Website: apple-inc
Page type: payment
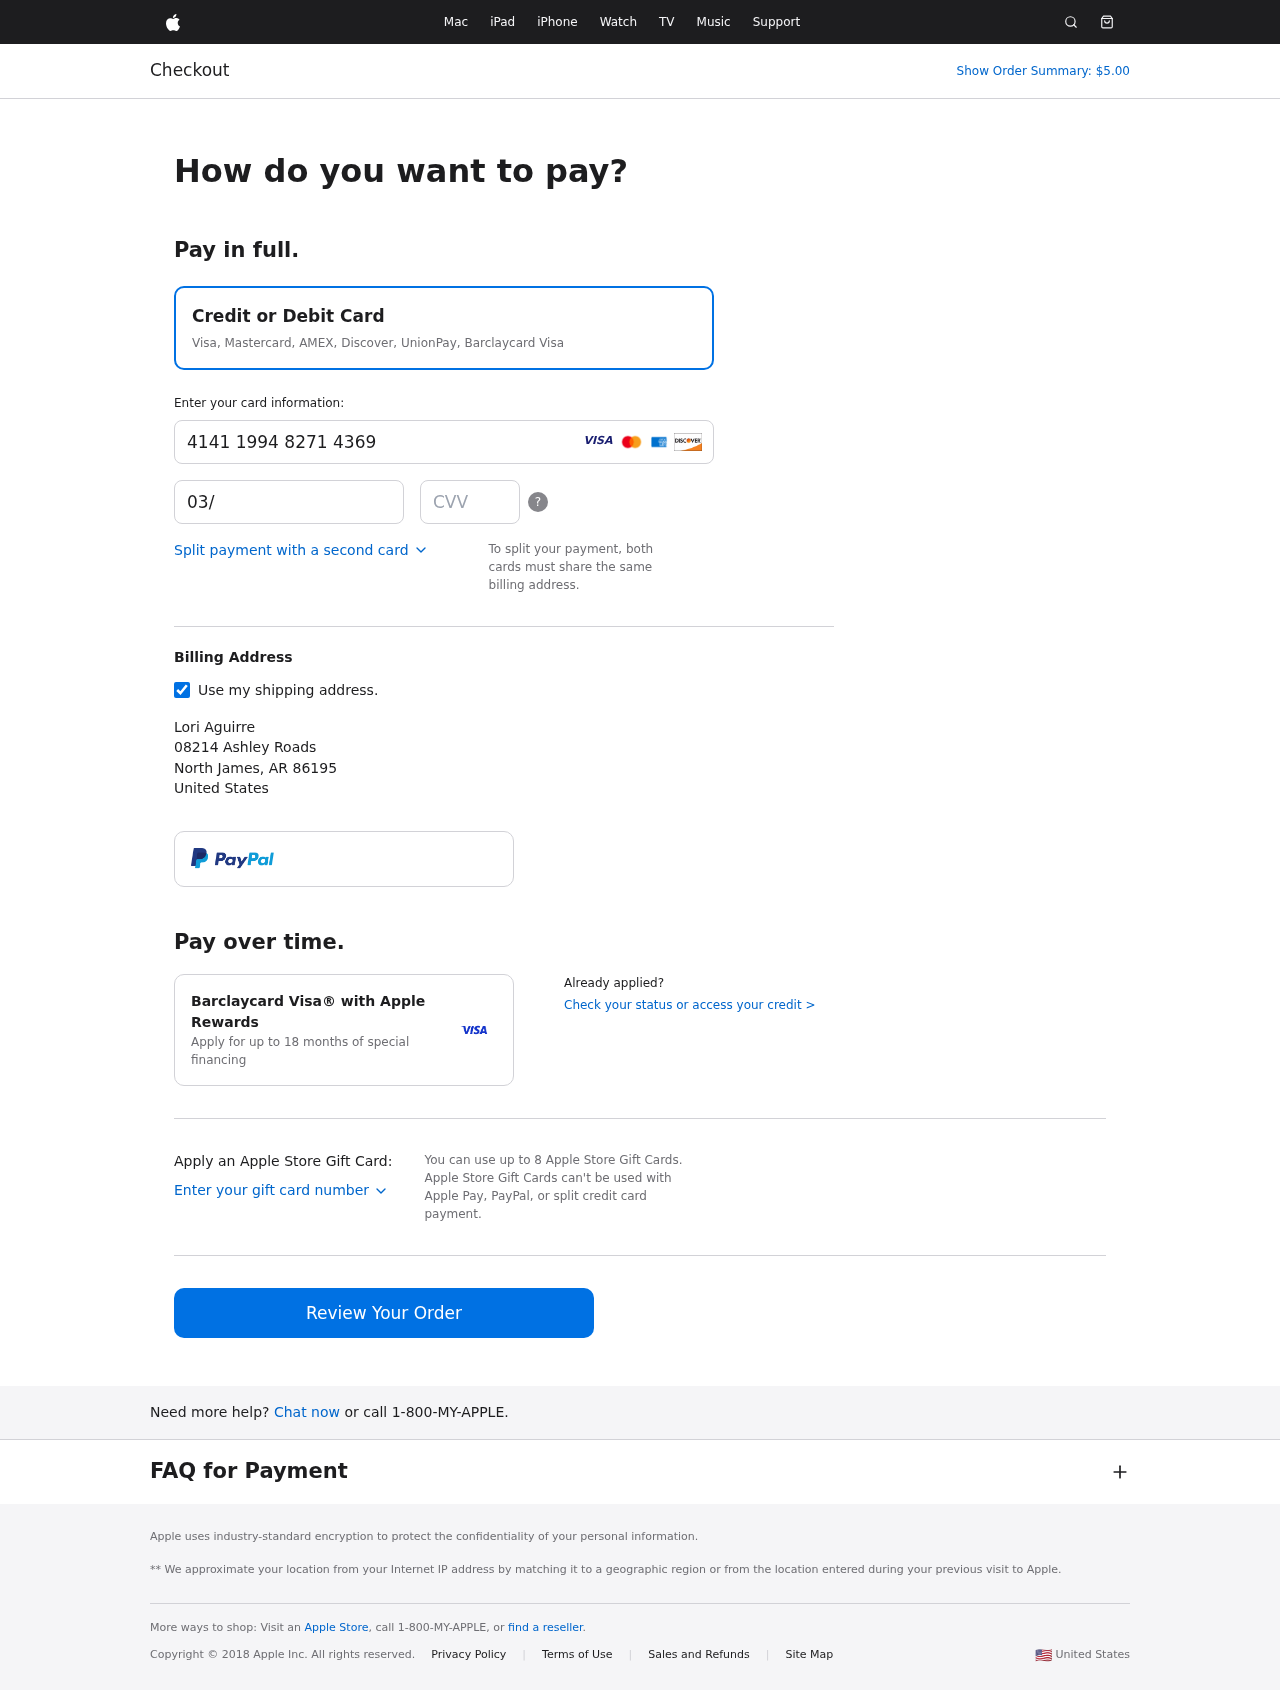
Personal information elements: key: PII_CARD_CVV
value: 281
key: PII_CARD_EXPIRY
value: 03/28
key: PII_CARD_NUMBER
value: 4141 1994 8271 4369
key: PII_CITY
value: North James
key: PII_COUNTRY
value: United States
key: PII_FULLNAME
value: Lori Aguirre
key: PII_POSTCODE
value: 86195
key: PII_STATE_ABBR
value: AR
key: PII_STREET
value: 08214 Ashley Roads
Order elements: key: ORDER_TOTAL
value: Show Order Summary: $5.00